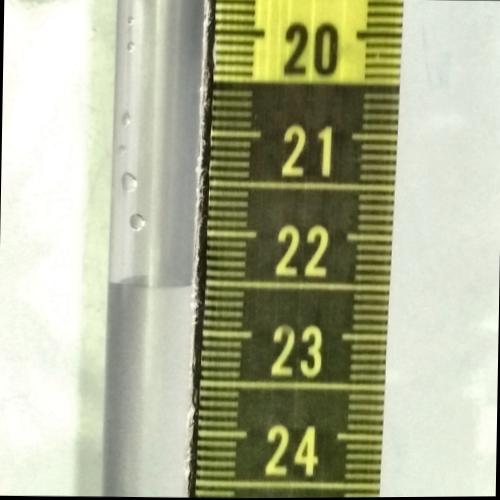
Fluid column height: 22.5 cm